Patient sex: M
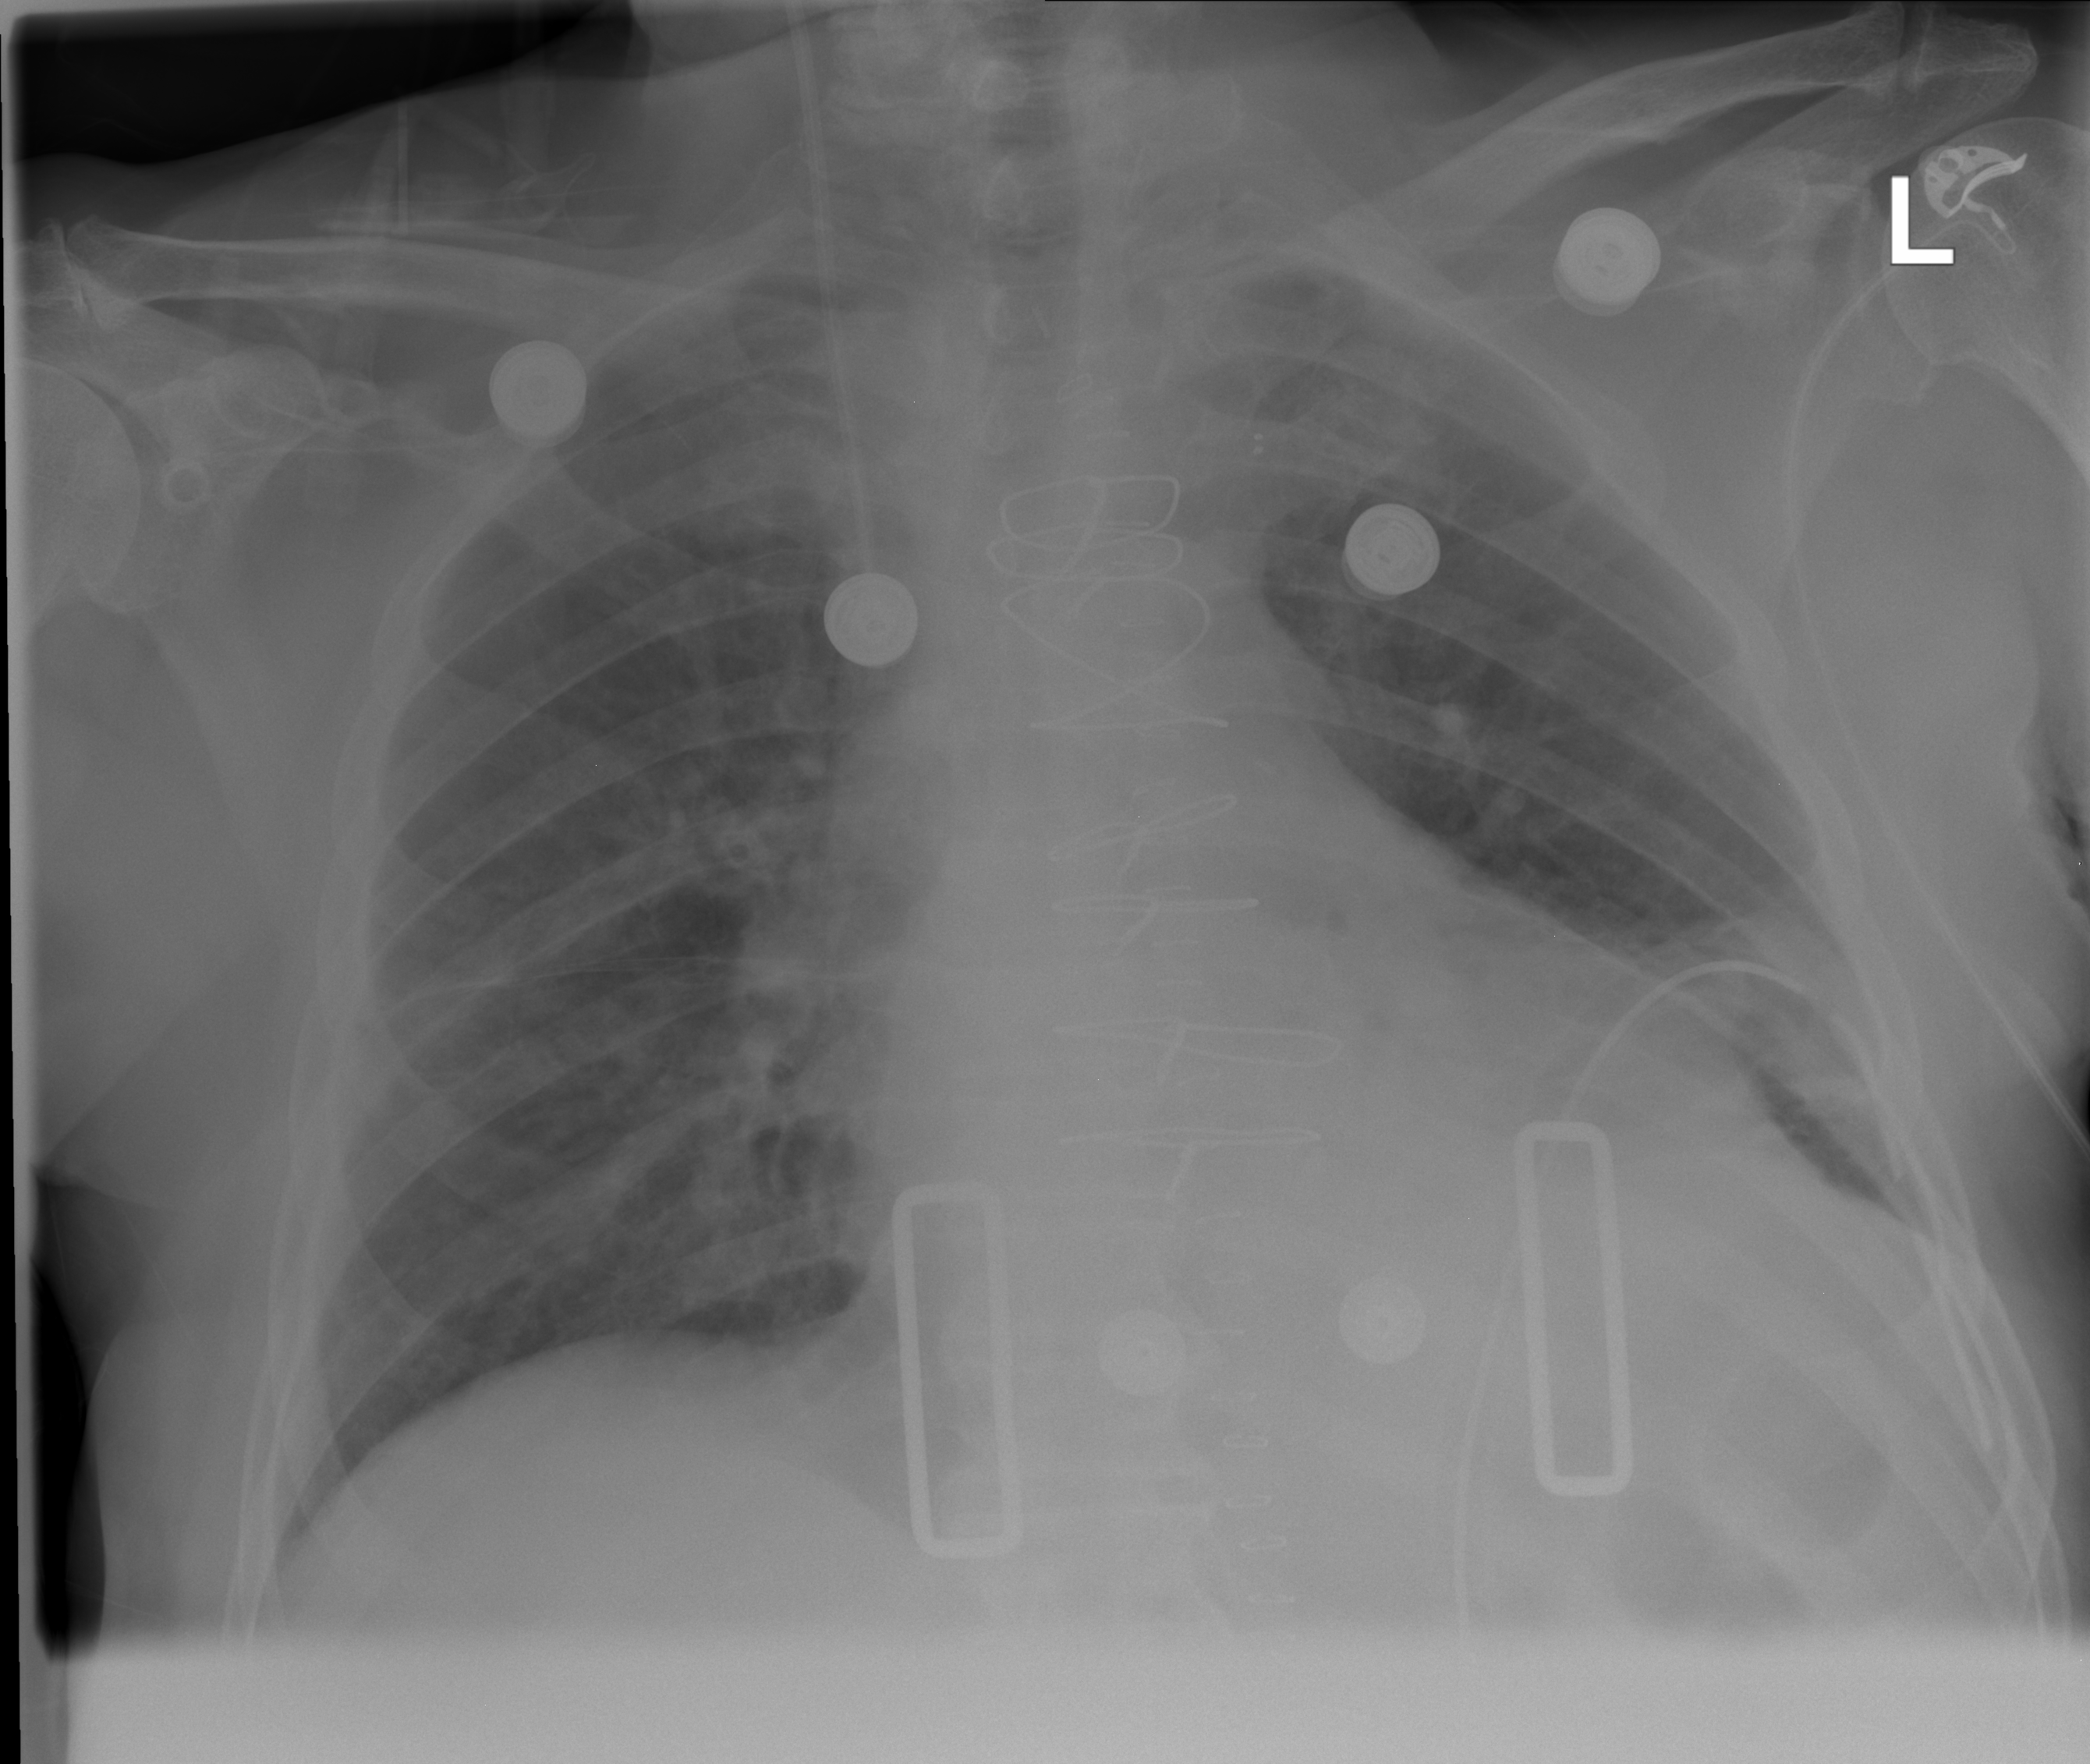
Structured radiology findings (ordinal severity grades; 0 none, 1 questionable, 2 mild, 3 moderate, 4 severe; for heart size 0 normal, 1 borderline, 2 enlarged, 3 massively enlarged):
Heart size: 1
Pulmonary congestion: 2
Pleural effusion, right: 0
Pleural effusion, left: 2
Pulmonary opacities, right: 0
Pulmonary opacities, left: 2
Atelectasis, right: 0
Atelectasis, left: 0